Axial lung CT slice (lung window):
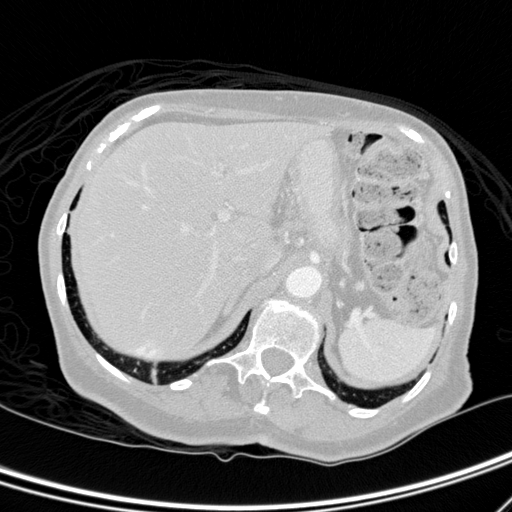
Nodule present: no